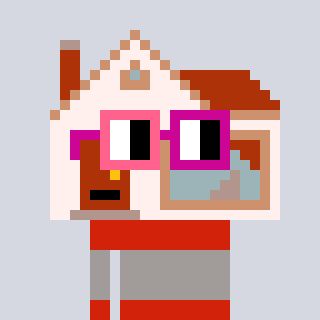
a pixel art character with square pink and red glasses, a house-shaped head and a red-colored body on a cool background